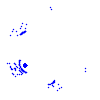
Particle: pion